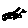
Label: fish